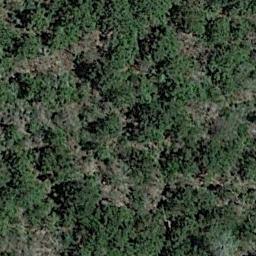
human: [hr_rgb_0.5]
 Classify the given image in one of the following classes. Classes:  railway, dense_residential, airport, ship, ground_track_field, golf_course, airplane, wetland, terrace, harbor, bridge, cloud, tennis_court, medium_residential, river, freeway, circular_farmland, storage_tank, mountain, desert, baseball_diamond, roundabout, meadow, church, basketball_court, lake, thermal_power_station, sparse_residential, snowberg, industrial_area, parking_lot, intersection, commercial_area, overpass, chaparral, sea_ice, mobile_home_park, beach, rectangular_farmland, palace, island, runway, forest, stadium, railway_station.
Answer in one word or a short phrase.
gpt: forest